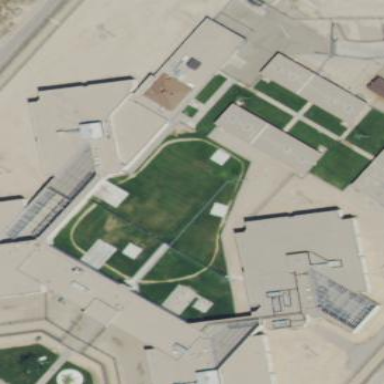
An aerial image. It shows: Prison surrounded by fence.